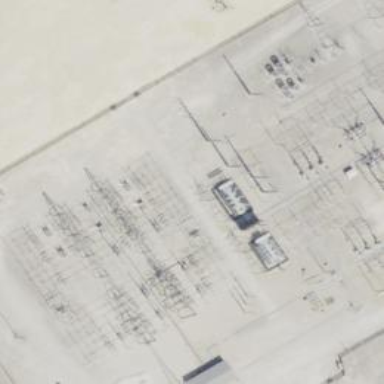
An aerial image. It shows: Switch used for power control.